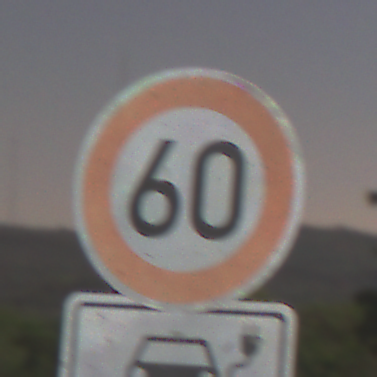
Verkehrszeichen: Geschwindigkeit60
Zusatzzeichen unten: HinweisDurchSinnbild22
Umgebung: Outdoor, Nature
Tageszeit: Night
Wetter: Clear
Licht: Natural
Jahreszeit: NotSpecified
Kontrast: HighContrast